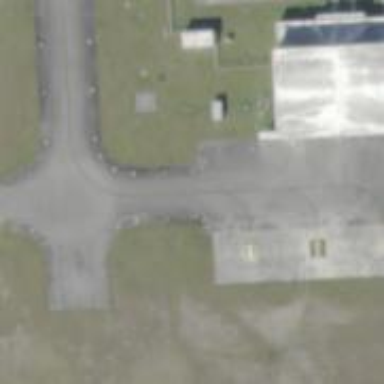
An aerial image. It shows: View of taxiway at the airport.